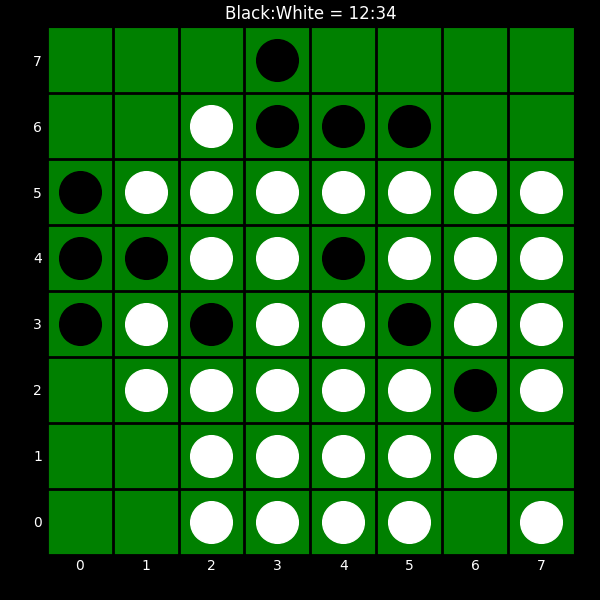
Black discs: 12
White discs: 34